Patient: sex M, age 57
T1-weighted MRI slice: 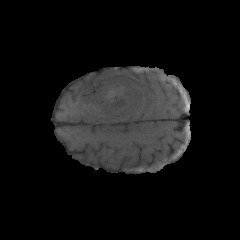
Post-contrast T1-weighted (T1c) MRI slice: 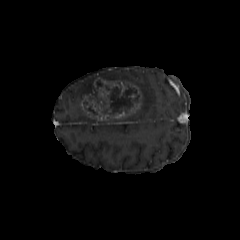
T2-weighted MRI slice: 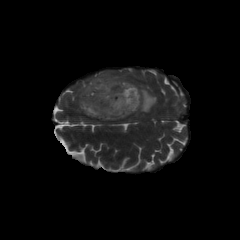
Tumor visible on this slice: yes
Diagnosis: Glioblastoma, IDH-wildtype
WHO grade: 4